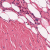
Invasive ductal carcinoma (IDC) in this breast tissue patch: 0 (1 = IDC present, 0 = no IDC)